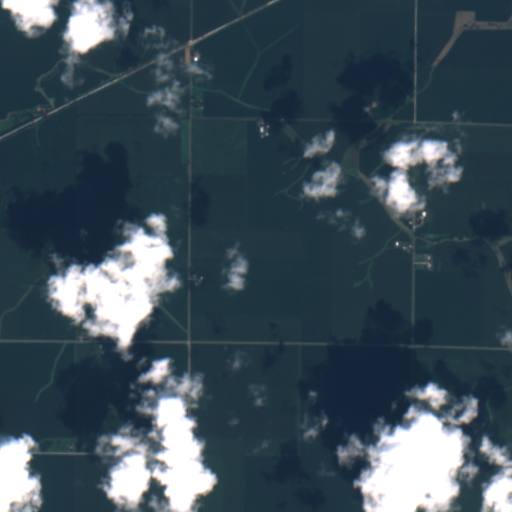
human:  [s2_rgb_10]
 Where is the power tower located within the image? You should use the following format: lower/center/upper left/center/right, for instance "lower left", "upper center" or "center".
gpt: The power tower is located in the upper left of the image.
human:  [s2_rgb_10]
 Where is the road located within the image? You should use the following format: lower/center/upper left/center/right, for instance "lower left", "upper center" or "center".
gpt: There is no road in the image.